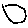
Label: hexagon